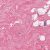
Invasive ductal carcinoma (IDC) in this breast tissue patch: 0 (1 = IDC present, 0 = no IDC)